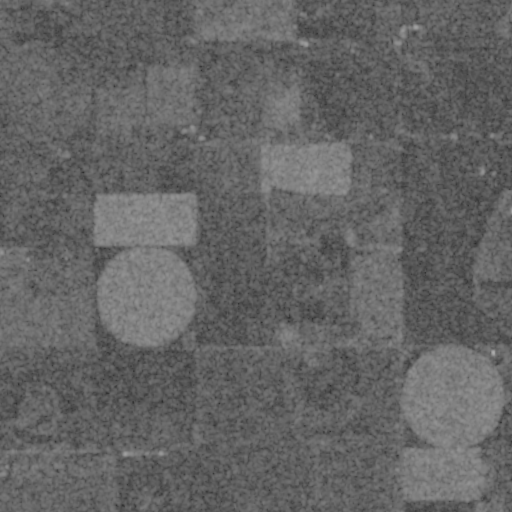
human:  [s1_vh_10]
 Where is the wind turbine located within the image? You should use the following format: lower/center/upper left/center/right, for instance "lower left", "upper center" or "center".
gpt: The wind turbine is located in the center right of the image.
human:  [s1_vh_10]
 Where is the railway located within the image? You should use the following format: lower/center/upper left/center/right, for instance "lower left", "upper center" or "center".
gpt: The railway is located in the right of the image.
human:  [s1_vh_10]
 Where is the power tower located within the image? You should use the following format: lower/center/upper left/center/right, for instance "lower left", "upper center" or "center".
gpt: There is no power tower in the image.

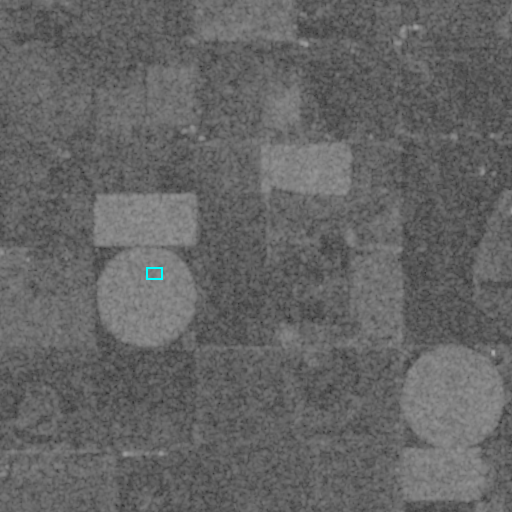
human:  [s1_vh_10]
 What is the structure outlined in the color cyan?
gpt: The structure outlined in cyan is a building.
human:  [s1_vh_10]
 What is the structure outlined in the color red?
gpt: There is no red outline.